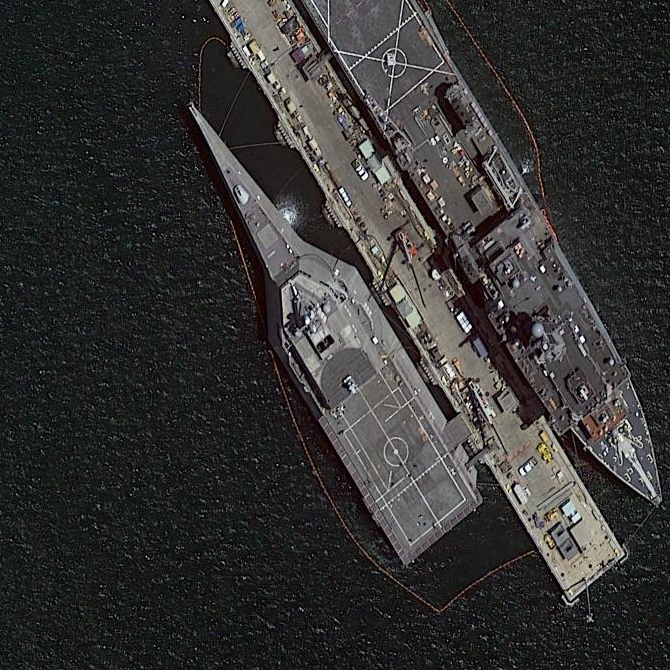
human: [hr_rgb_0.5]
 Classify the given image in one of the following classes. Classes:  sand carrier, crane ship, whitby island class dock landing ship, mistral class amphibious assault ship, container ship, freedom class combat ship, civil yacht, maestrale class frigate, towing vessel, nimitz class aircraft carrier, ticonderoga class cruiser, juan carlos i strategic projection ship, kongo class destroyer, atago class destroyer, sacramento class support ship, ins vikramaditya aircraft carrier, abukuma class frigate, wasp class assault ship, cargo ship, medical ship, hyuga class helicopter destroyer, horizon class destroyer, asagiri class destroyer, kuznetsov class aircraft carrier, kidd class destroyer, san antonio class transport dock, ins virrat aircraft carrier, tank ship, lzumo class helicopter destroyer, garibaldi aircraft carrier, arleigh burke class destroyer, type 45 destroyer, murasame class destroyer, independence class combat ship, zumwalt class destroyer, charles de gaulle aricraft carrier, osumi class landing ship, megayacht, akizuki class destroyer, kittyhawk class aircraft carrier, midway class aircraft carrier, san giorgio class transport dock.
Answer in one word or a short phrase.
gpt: Independence class combat ship